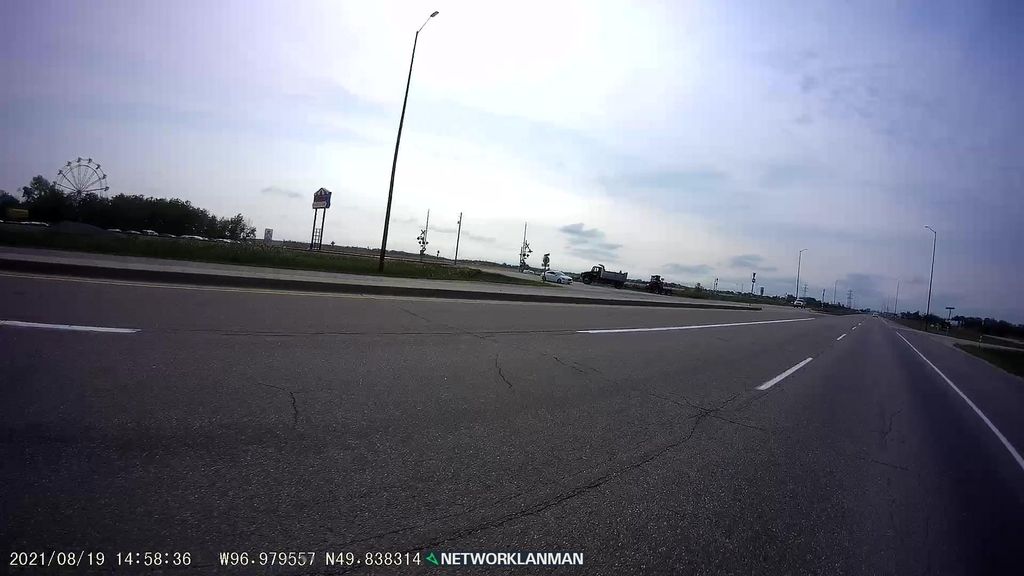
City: winnipeg